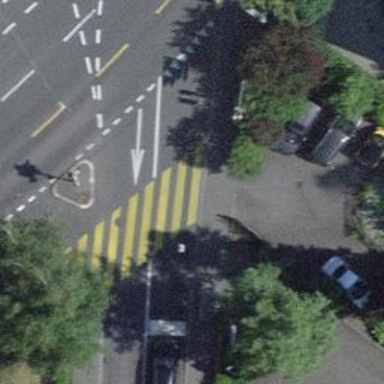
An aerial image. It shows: Pedestrian crossing with zebra markings on the footway.